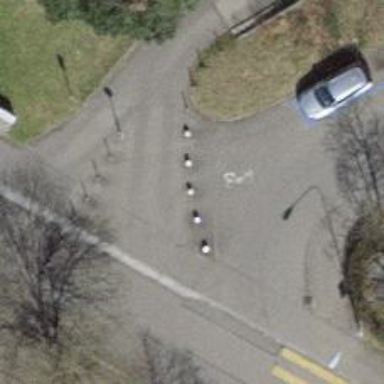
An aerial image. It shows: Bollard barrier.